На гладком горизонтальном столе покоится гладкая несимметричная подвижная горка. Масса горки $M$, ее размеры показаны на рисунке. На горку наезжает со скоростью $v_0$ грузик массой $m$. Через время $t$ грузик покидает горку.
На какое расстояние сместится горка к этому моменту? Грузик не отрывается от горки в процессе движения.
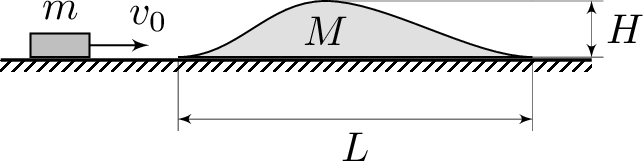
Ответ: При малой начальной скорости грузика, когда он не сможет переехать горку, горка сместится на расстояние $$l_1=mv_0t/(M+m)$$Если грузик переезжает горку, ее смещение оказывается равным$$l_2=mv_0t/(M+m)-mL/(M+m)$$
Темы:
T, Механика, Динамика, ЗСИ, Всероссийские